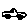
Label: car